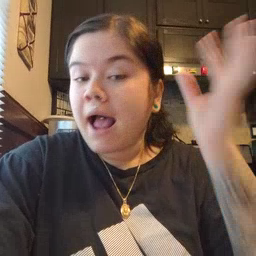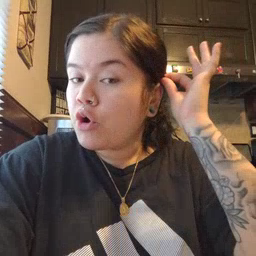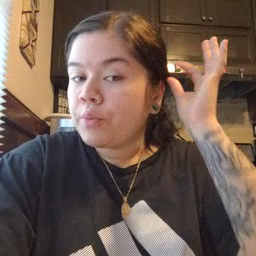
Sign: hair